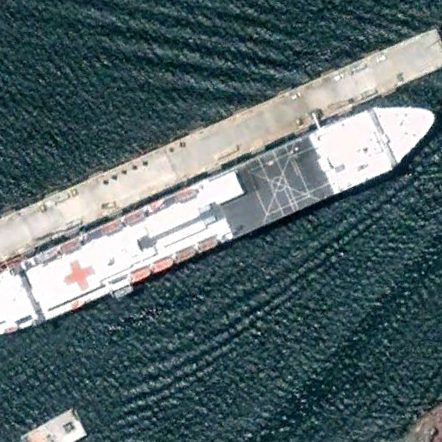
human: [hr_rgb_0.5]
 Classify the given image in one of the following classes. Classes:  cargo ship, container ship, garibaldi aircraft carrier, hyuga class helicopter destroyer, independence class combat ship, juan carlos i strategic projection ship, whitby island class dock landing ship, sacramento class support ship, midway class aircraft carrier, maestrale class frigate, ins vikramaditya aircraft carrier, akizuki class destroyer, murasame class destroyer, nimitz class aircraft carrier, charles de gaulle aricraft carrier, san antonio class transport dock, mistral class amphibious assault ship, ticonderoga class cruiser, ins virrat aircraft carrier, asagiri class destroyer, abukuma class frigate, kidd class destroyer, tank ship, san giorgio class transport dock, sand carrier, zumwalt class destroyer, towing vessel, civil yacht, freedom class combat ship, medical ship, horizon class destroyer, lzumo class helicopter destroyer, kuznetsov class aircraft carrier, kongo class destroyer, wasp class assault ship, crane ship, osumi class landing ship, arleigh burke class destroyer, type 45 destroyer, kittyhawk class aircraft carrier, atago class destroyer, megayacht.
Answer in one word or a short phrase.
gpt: Medical ship